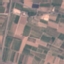
Land use / land cover: PermanentCrop